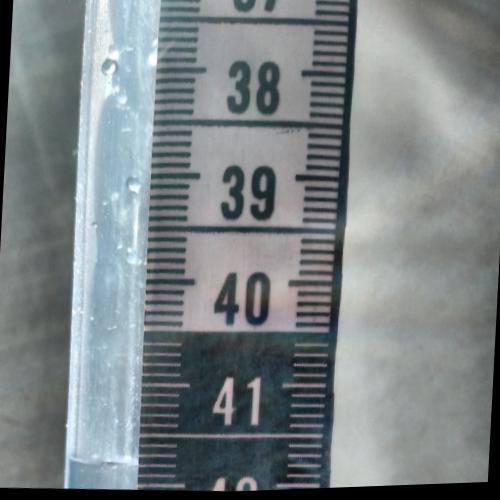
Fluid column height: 41.8 cm